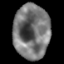
Tissue: skin
Cell type: Epithelial cells
Senescence score: 0.901
Nuclear area (px): 1924
Mean DAPI intensity: 118.637